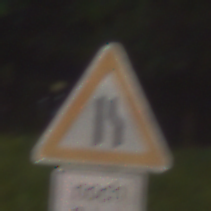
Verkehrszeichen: EinseitigVerengteFahrbahnRechts
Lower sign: LaengeEinerStrecke4
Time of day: Night
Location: Outdoor (Suburban)
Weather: PartlyCloudy
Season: NotSpecified
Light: Artificial